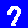
Digit: 7